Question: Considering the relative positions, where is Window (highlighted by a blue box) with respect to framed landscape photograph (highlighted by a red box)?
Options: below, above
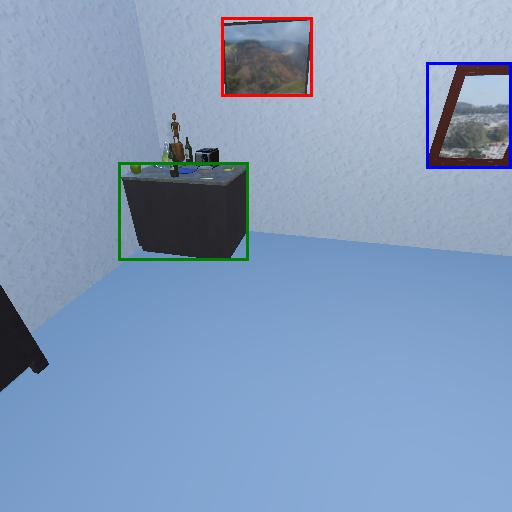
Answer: below